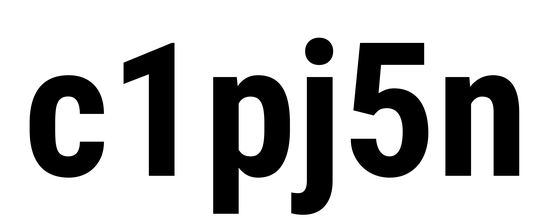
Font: Roboto_Condensed_Bold